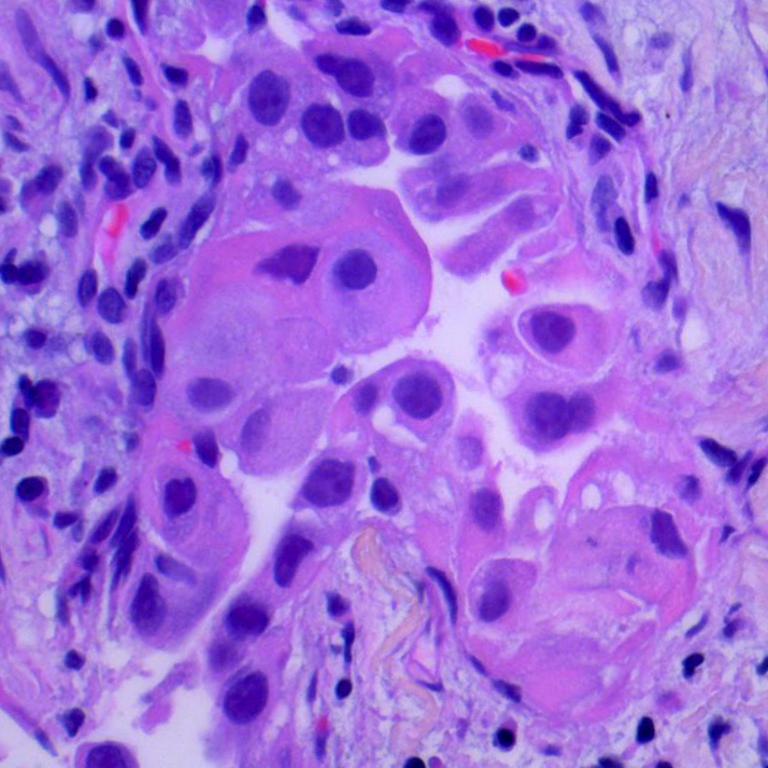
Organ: lung
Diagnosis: adenocarcinomas